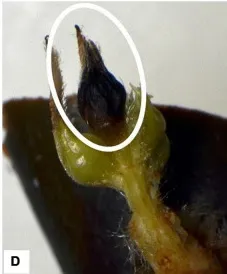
Typical appearance of flower buds of two cultivars after removing outer scale leaves. Trees were grown at five localities and observed in the 2015-2016 season. Rectangles indicate floret damage, ovals indicate floret abortion. (distal) florets aborted in winter (modified from).
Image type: radiology (ct)